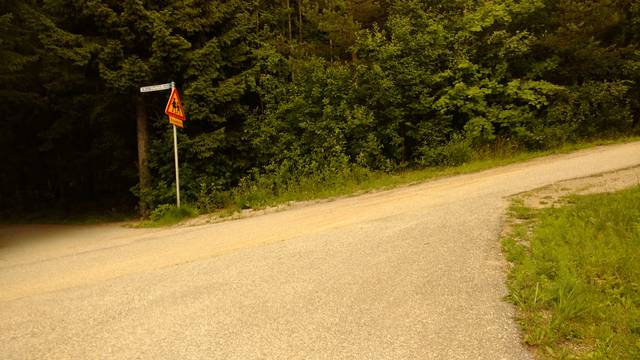
Region: Finland
Coordinates: 60.402, 23.174